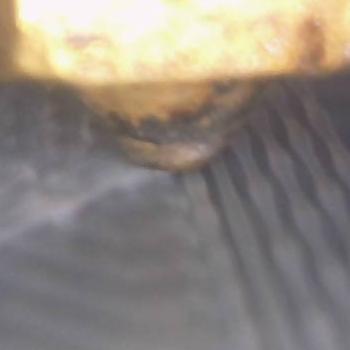
Flow rate: 37%